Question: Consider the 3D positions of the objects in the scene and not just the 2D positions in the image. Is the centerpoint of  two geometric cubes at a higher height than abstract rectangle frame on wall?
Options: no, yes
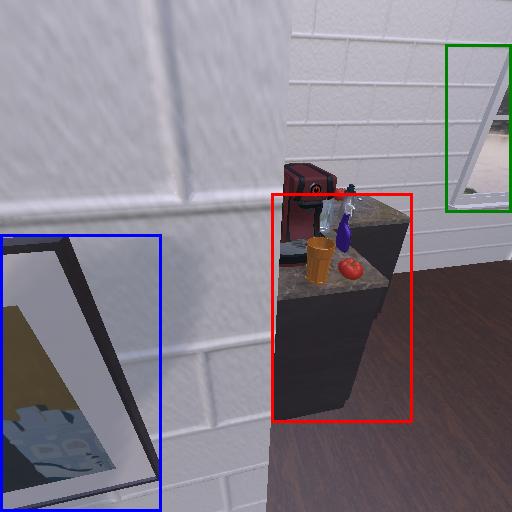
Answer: no